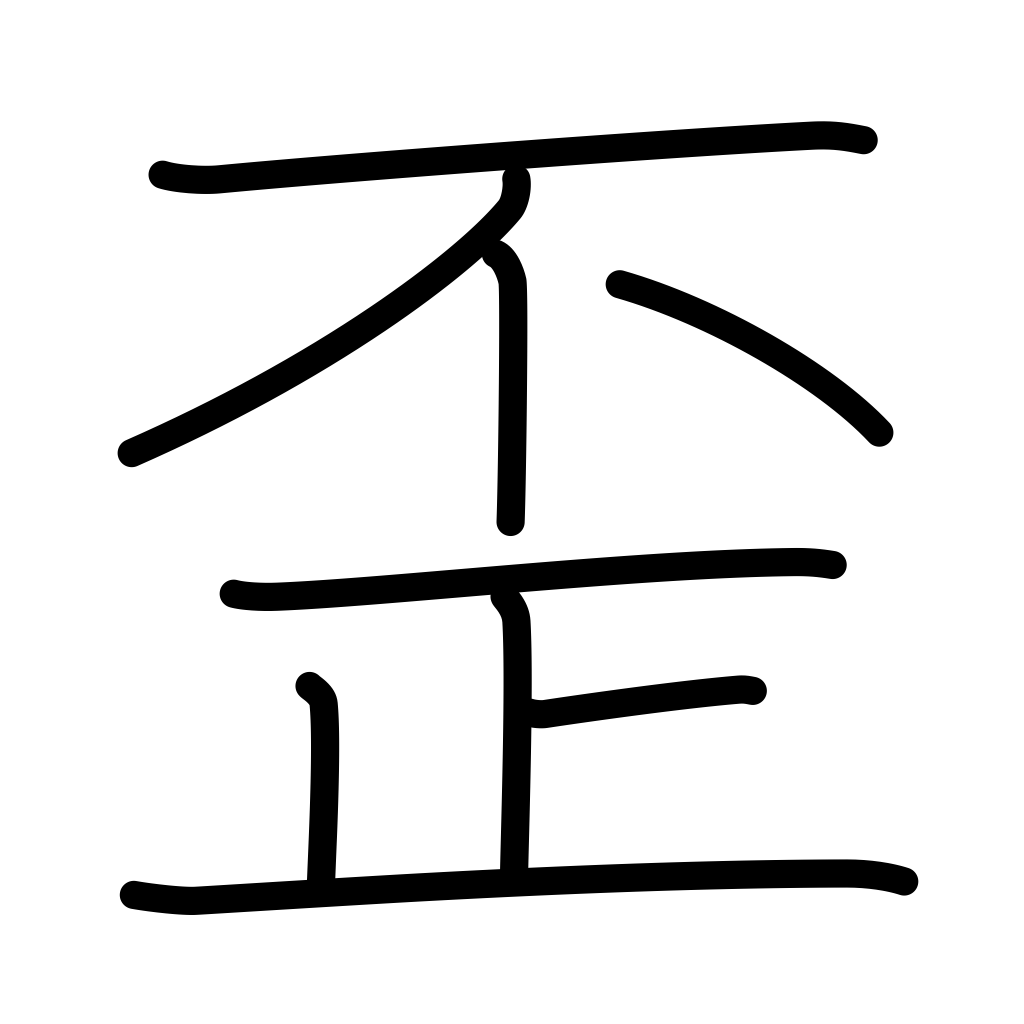
Meaning: warp, bend, strained, distort